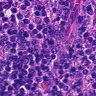
Metastatic tissue present: no